Question: I'm using 'EF 6.1.2-beta1' code first in my program and have following model in my project(my database generated by 'EF' itself, too):

'''
public class Document
{
public int Id { get; set; }
public AppUser Creator { get; set; }
public AppUser Modifier { get; set; }
}
public class AppUser
{
public int Id { get; set; }
public string UserId { get; set; }
public Party Party { get; set; }
}
public class Party
{
public int Id { get; set; }
public string Name { get; set; }
}
'''
I want to write a linq to entities query to find 'Creator.Name' and 'Modifier.Name' of first 'Document'(for simplicity I supposed that I want to find the first 'Document'). So I wrote following code:
'''
var result = context.Documents.Select(d =>
new{
d.Id,
CreatorName = d.Creator.Party.Name,
ModifierName = d.Modifier.Party.Name,
}).FirstOrDefault();
'''
'EF' generate following 'SQL' for above query:
'''
SELECT TOP (1)
[Extent1].[Id] AS [Id],
[Extent3].[Name] AS [Name]
FROM [dbo].[Documents] AS [Extent1]
LEFT OUTER JOIN [dbo].[AppUser] AS [Extent2]
ON [Extent1].[Creator_Id] = [Extent2].[AppUserId]
LEFT OUTER JOIN [dbo].[Parties] AS [Extent3]
ON [Extent2].[Party_Id] = [Extent3].[Id]
'''
But, as you see, above 'SQL' has only one join to 'Party' table and so it get only 'Creator.Name'.
You can get my test project source code from <URL>
Dos anyone know where is the problem?
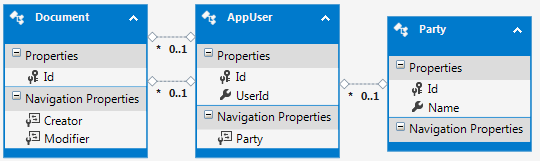
Answer: As soon as downgrading to EF 6.1.1 solves this problem (generated SQL and results are correct) - I think this is bug in EF 6.1.2 beta.
For example this command
'''
var result = context.Documents.Select(d =>
new
{
d.Id,
Creator = d.Creator,
CreatorParty = d.Creator.Party,
CreatorPartyName = d.Creator.Party.Name,
Modifier = d.Modifier,
ModifierParty = d.Modifier.Party,
ModifierPartyName = d.Modifier.Party.Name
}).FirstOrDefault();
'''
Generates SQL
'''
SELECT TOP (1)
[Extent1].[Id] AS [Id],
[Extent2].[Id] AS [Id1],
[Extent2].[UserId] AS [UserId],
[Extent2].[Party_Id] AS [Party_Id],
[Extent3].[Id] AS [Id2],
[Extent3].[Name] AS [Name],
[Extent4].[Id] AS [Id3],
[Extent4].[UserId] AS [UserId1],
[Extent4].[Party_Id] AS [Party_Id1]
FROM [dbo].[Documents] AS [Extent1]
LEFT OUTER JOIN [dbo].[AppUsers] AS [Extent2] ON [Extent1].[Creator_Id] = [Extent2].[Id]
LEFT OUTER JOIN [dbo].[Parties] AS [Extent3] ON [Extent2].[Party_Id] = [Extent3].[Id]
LEFT OUTER JOIN [dbo].[AppUsers] AS [Extent4] ON [Extent1].[Modifier_Id] = [Extent4].[Id]
'''
There is no second 'Parties' join from 'Extent4' (second 'AppUsers')
Thanks to (in comments) - this bug in EF had been fixed on Oct 20.